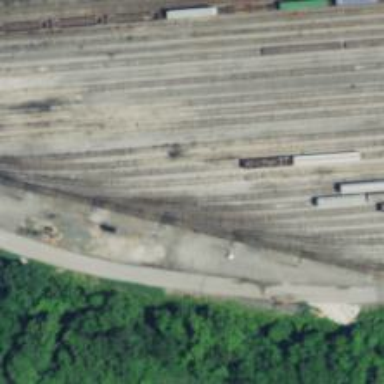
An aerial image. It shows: Railway yard.